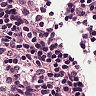
Metastatic tissue present: no